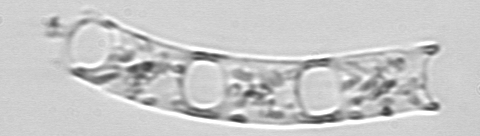
Label: Eucampia